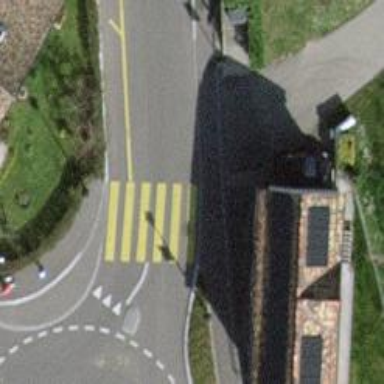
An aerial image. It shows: Uncontrolled road crossing.